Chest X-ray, PA view. Patient: 43 years old, sex M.
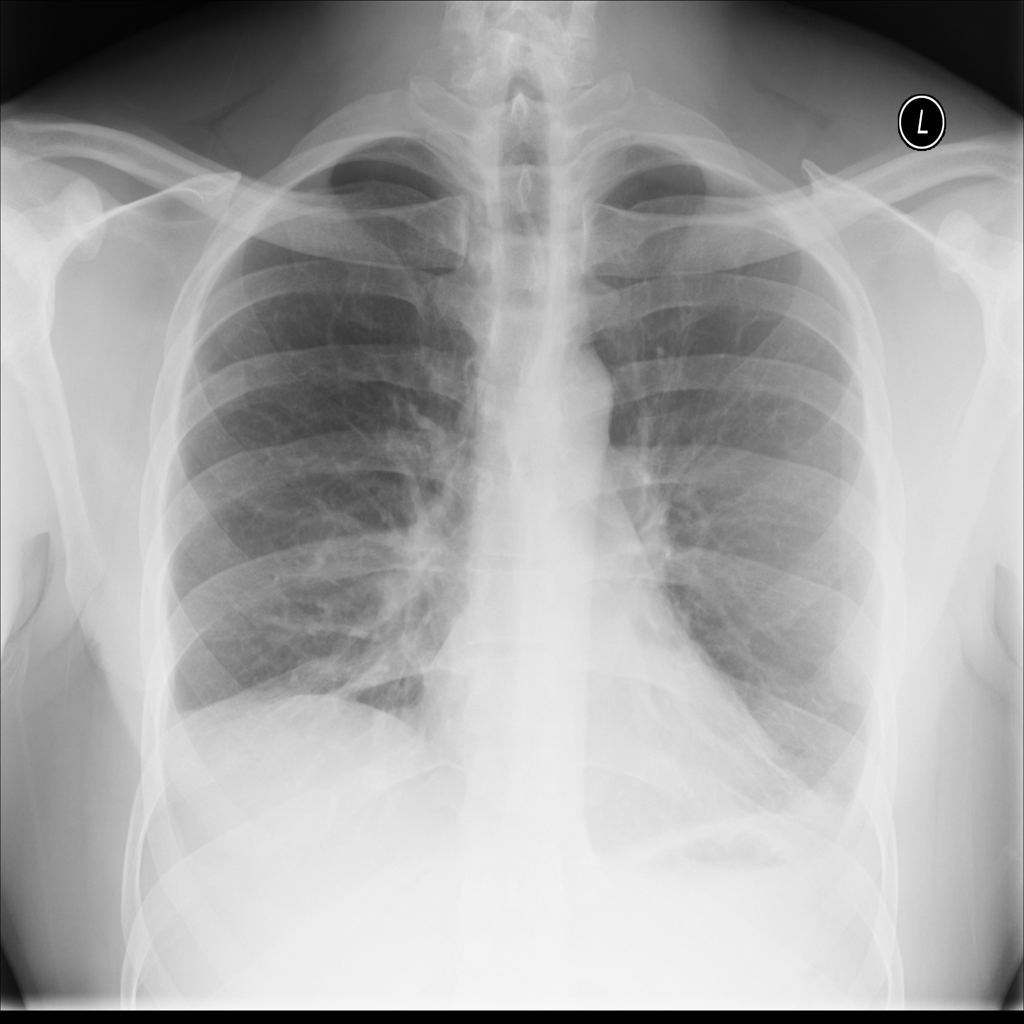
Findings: Pleural_Thickening